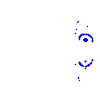
Particle: kaon